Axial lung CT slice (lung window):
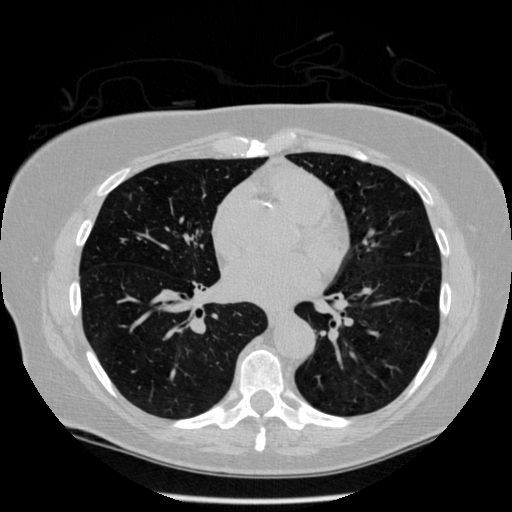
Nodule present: no